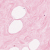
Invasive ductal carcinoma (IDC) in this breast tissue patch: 0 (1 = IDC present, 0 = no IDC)